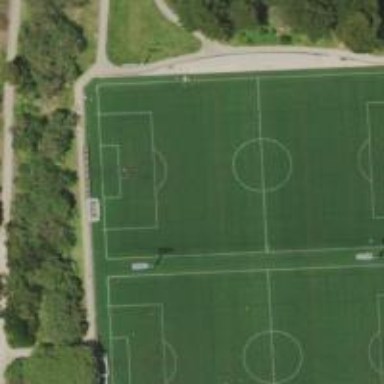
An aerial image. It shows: Soccer pitch with artificial turf for leisure sports activities.